Question: I have a strange problem. I installed Eclipse juno on my system and even installed the SDK manager. But when am trying to run the app no AVD is showing up. When am trying to configure the AVD by going to Windows-> AVD Manager and by clicking on the New button a dailog is opening up AVD name, memory options and internal memory. But for whatever values i give, the ok button is disabled and hence am not able to create a AVD to launch the application.
I tried succeding by modifying this block in androidManifest file.
'''
<uses-sdk
android:minSdkVersion="4"
android:targetSdkVersion="8" />
'''
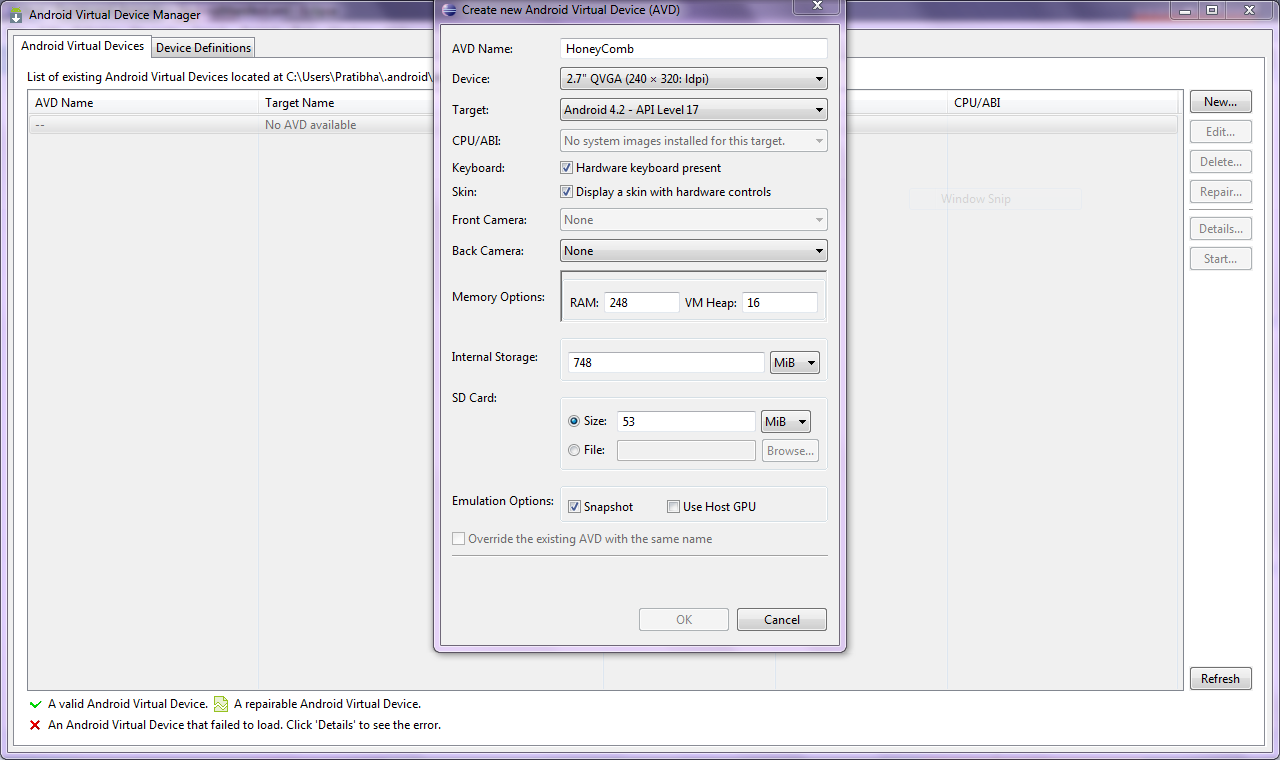
Answer: You notice how it says beside 'CPU/ABI' that there's no system image for the current target? That's the reason for the 'Ok' option being washed out. Try updating your SDK if you want to use this AVD, and install all available updates. Check <URL> for what that'll look like.
Otherwise just lower the SDK level (the 'target' option) and try various levels till you find one for which it works (that is, for which you have the system image installed).